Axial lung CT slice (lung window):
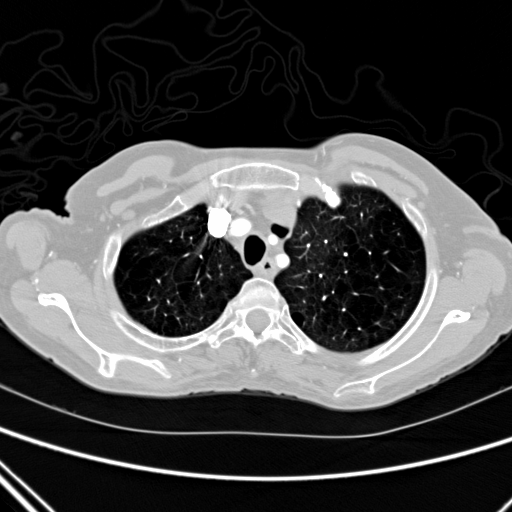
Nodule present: no